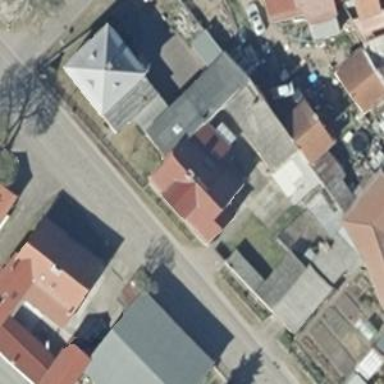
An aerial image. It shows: Building with gabled roof.